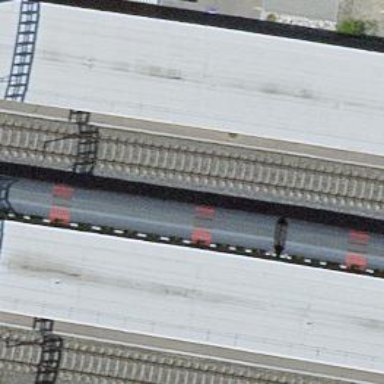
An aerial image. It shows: Stop position for public transport at railway stop.